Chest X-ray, AP view. Patient: 74 years old, sex F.
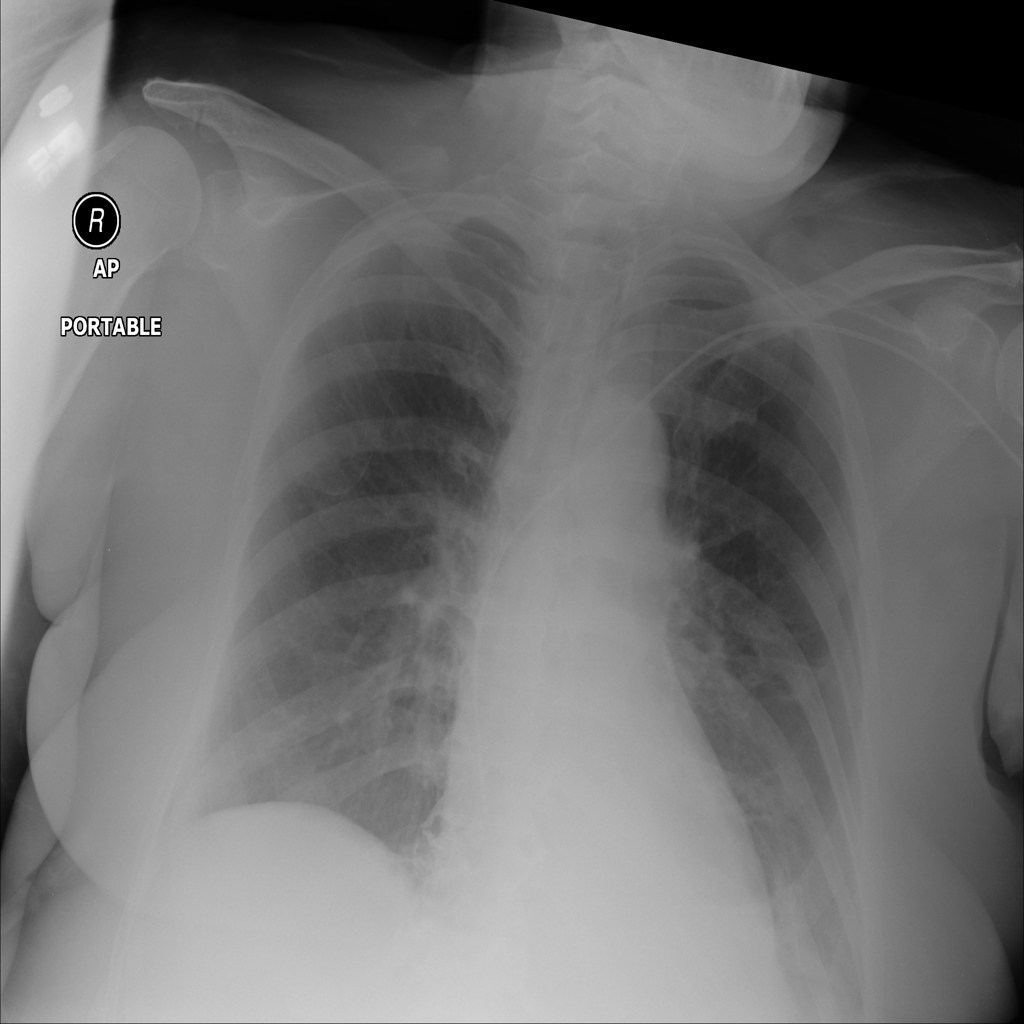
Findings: No Finding